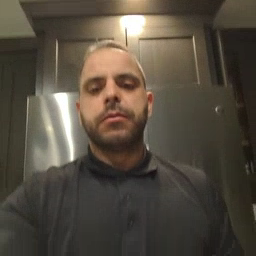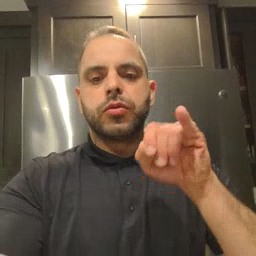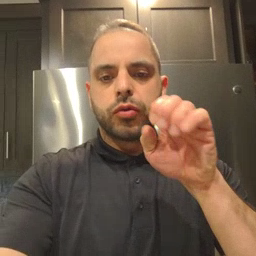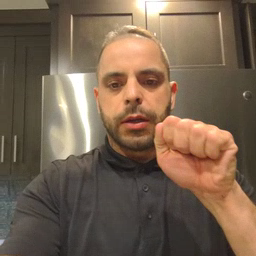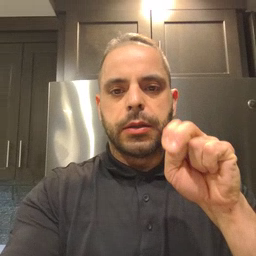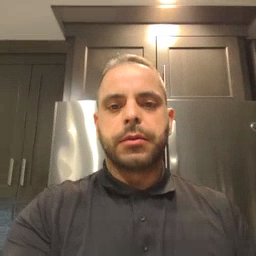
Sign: jeans